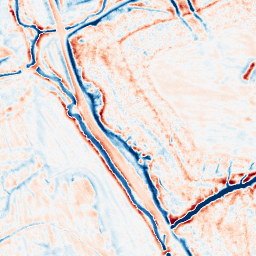
Category: edge_preserving
Decomposition family: bilateral
Decomposition parameters: d: 15
sigma_color: 50
sigma_space: 150
Upsampling method: edge_directed
Upsampling parameters: scale: 2
Upsampling scale: 2